Breast ultrasound image
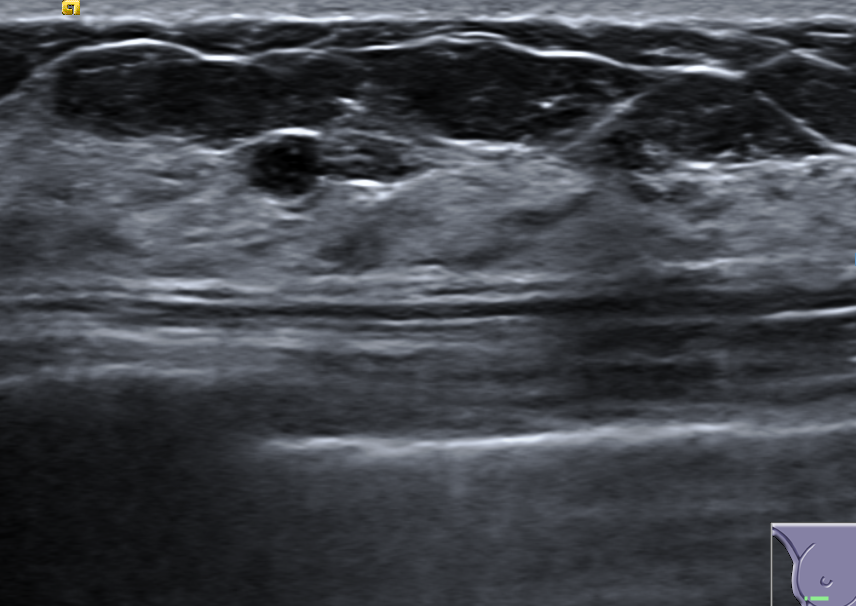
Diagnosis: benign